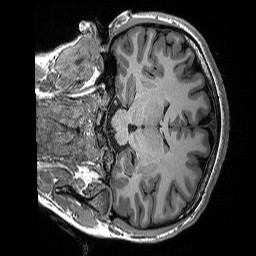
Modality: T1w
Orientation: coronal
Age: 18
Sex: female
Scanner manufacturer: siemens
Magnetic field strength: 3 T
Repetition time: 2.3 s
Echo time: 0.00298 s